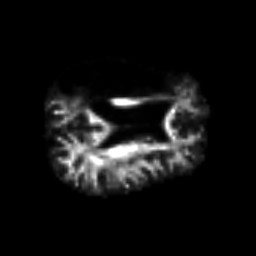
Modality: FA
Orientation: axial
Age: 54
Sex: male
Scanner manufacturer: siemens
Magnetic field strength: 3 T
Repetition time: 7.2 s
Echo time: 0.149 s